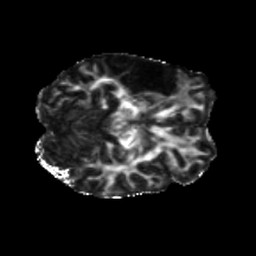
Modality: FA
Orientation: axial
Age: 36
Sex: female
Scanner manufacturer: siemens
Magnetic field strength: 3 T
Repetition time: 5.25 s
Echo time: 0.08 s